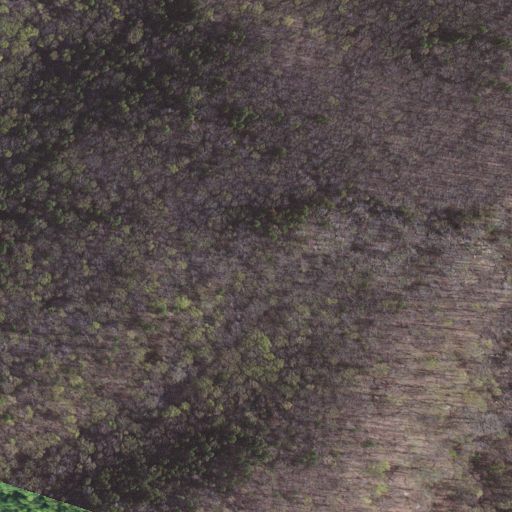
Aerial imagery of ridge(s) in Virginia named Little Mountain containing deciduous forest, mixed forest, and evergreen forest